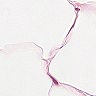
Metastatic tissue present: no